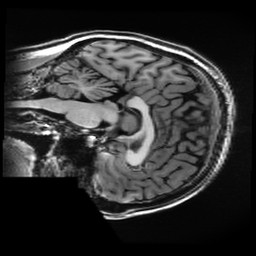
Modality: T1w
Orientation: sagittal
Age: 31
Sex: female
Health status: healthy
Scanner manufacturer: ge
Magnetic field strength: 3 T
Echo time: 0.0052 s